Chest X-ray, PA view. Patient: 49 years old, sex M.
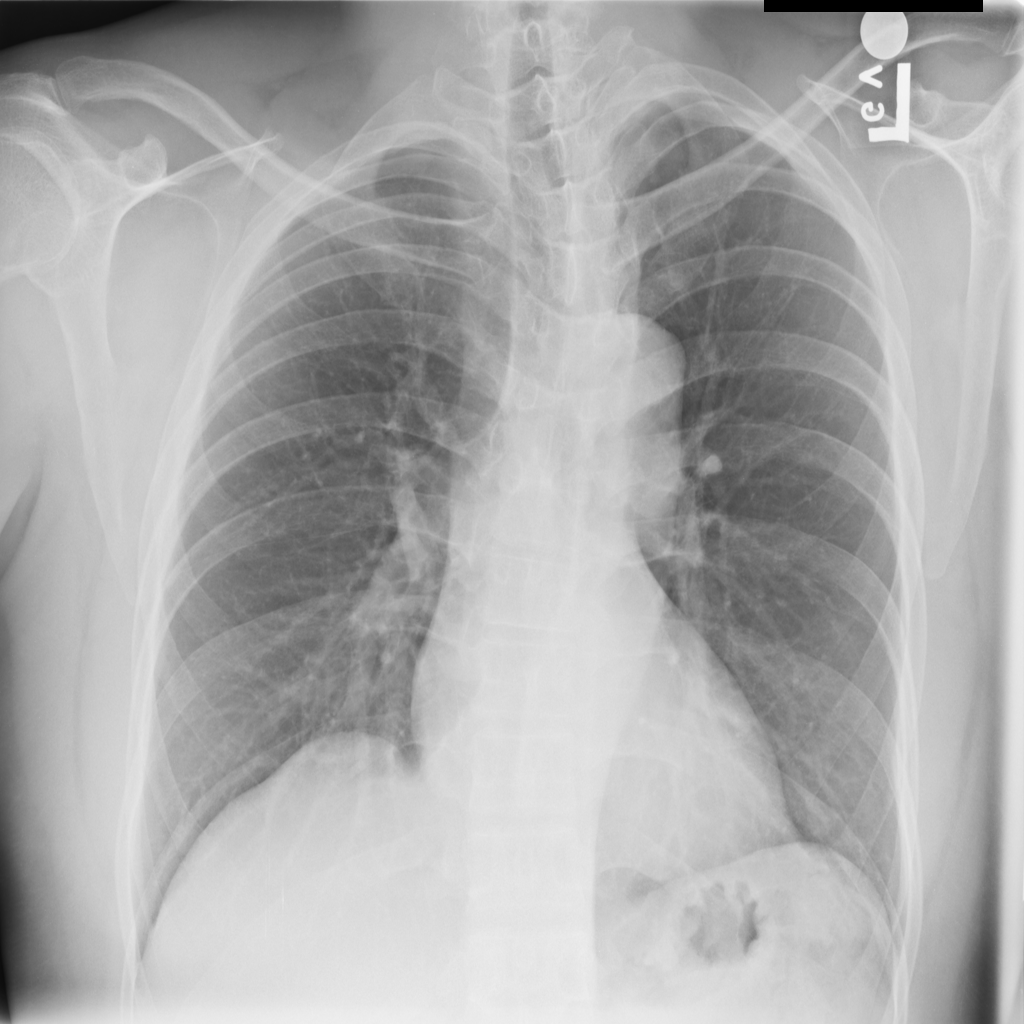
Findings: No Finding